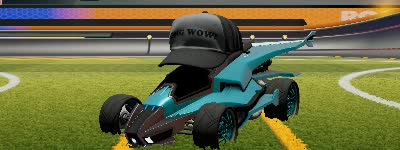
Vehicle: aftershock